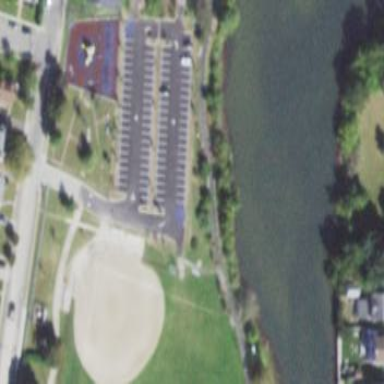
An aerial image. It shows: Baseball/softball pitch for leisure and sports activities.